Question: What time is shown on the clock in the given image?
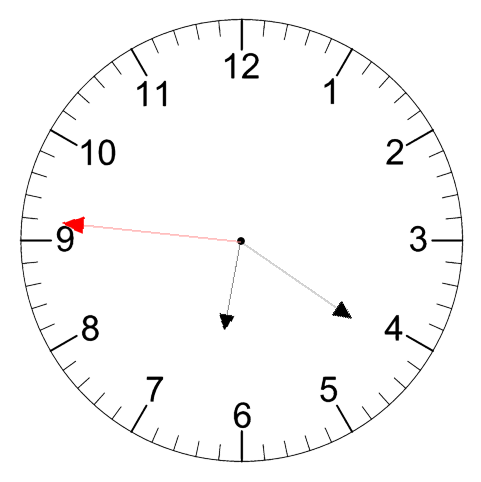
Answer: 06:20:46